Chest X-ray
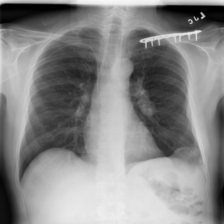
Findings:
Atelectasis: negative
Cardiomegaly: negative
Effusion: negative
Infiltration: positive
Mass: positive
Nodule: negative
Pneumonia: negative
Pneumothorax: negative
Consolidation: negative
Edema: negative
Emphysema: negative
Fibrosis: negative
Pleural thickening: negative
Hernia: negative